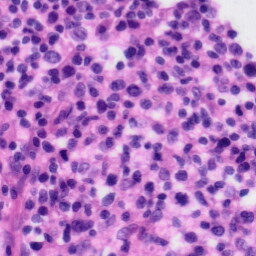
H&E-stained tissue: Tonsil